Question:
I've been working out a graph that will display on how many item I sell per week and per month,
I am getting what I want to display the problem is this Morris Stacked Chart displaying the week(number of weeks) redundantly. How can I solve this?
my database is in that image
'''
$qry = $this->db->query("SELECT item_sku, sell_week, sell_month, sell FROM product_progress GROUP BY item_sku, sell_week");
while($row = mysqli_fetch_array($result)){
$chart_data .= "{ week:'".$row['sell_week']."',sku:'".$row["item_sku"]."',purchase:".$row["sell"]."},";
}
'''
'''
Morris.Bar({
element : 'chart',
data:[<?php echo $chart_data; ?>],
xkeys: 'week',
ykeys:['purchase', 'purchase'],
labels:['Purchase', 'Week'],
lineColors: ['#1e88e5','#ff3321'],
lineWidth: '3px',
hideHover:'auto',
stacked:true
});
'''
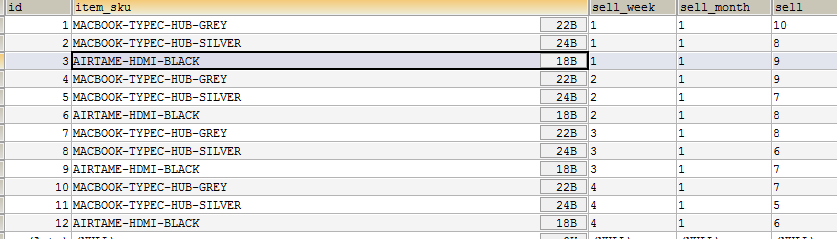
Answer: One line of data should contain all the info for that week.
Example: '{ week: 1, item_1: 10, item_2: 8, item_3: 20 }'
All these columns should be declared in the of Morris.Bar.
Thus I suppose the fix would be rather in your SQL than in javascript ;-)